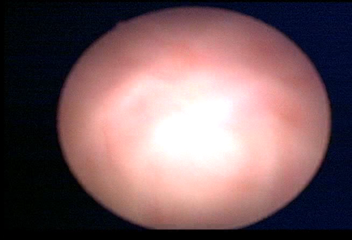
Modality: WLC
Class: Normal mucosa
Bladder cancer association: No